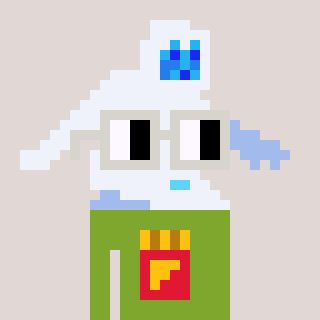
a pixel art character with square light gray glasses, a yeti-shaped head and a slimegreen-colored body on a warm background